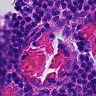
Metastatic tissue present: no